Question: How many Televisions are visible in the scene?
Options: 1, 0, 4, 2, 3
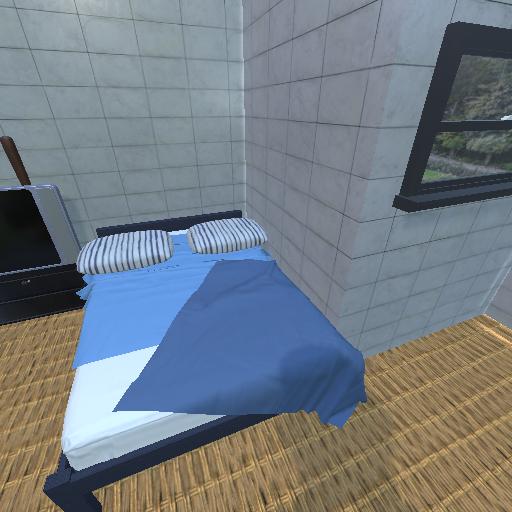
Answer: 1